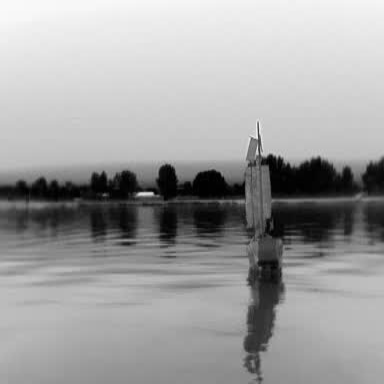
There is a sailboat in the infrared image.